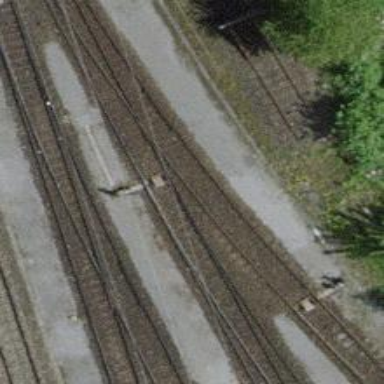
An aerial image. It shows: Railway switch.